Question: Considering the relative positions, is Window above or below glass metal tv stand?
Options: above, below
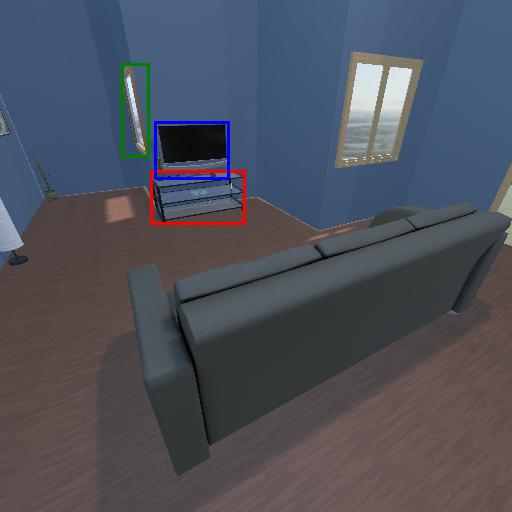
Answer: above